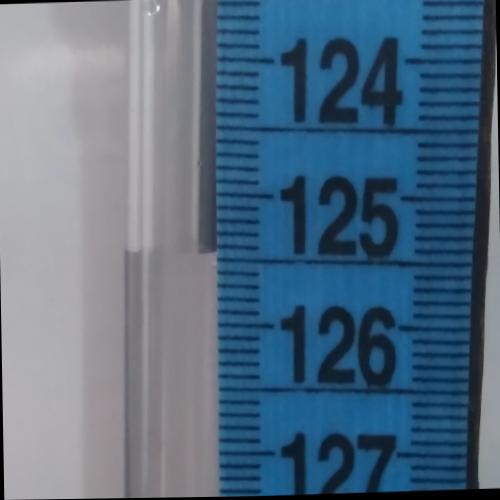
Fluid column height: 125.4 cm